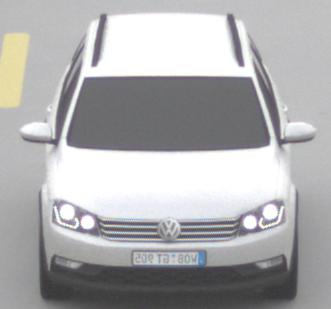
Make: VW
Model: Passat Alltrack 1.8 TSI
Detailed model: Passat (B7) Alltrack
Model produced from: 2012/03
Model produced until: 2013/06
Doors: 5
Color: white
Road condition: dry road
Daytime: morning or afternoon
Contrast: low contrast